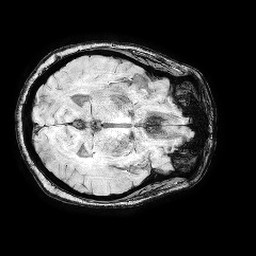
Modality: SWI
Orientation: axial
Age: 60
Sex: female
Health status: ill
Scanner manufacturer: philips
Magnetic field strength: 3 T
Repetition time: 0.031 s